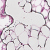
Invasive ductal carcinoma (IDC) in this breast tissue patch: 0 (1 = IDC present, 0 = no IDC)